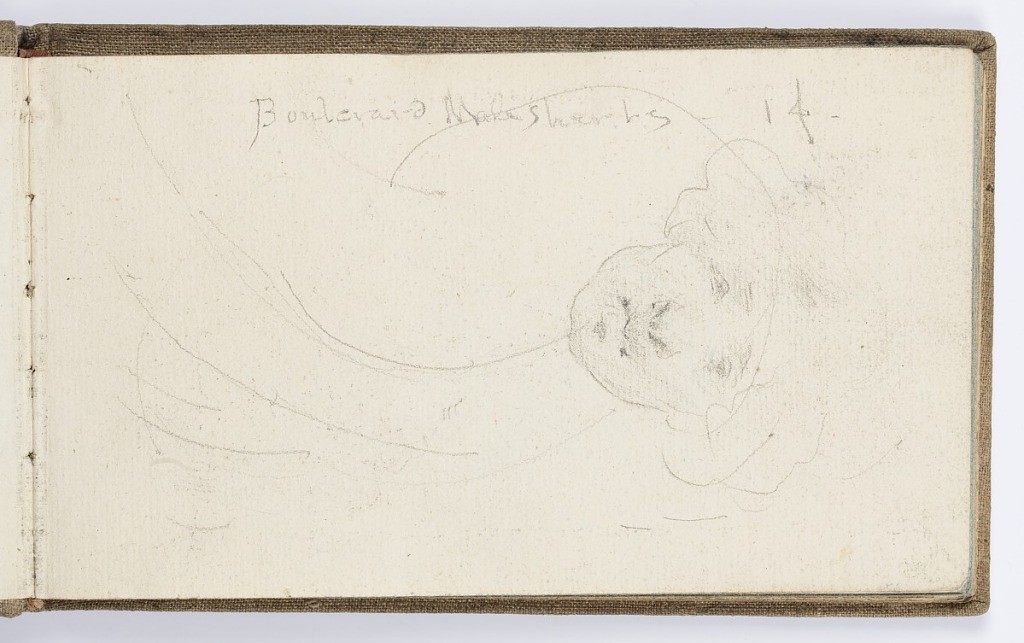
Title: Sketchbook Page: Portrait of a Man
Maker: Kenyon Cox, American, 1856–1919
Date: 1877–78
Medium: Graphite on laid paper
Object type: Sketchbook folio
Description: Sketch of man's face with indications of a hat.